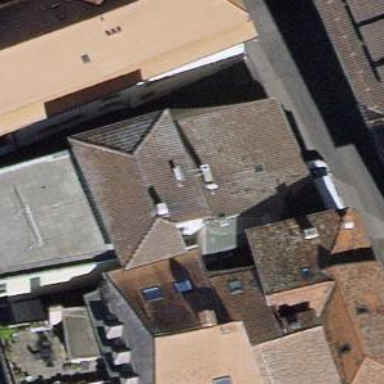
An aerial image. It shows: Gabled roof apartments building.